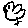
Label: bird